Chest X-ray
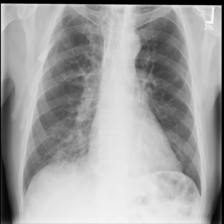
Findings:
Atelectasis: positive
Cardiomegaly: negative
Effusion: negative
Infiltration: positive
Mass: negative
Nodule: negative
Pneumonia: negative
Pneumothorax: negative
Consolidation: negative
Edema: negative
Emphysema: negative
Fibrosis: negative
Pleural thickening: negative
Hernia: negative